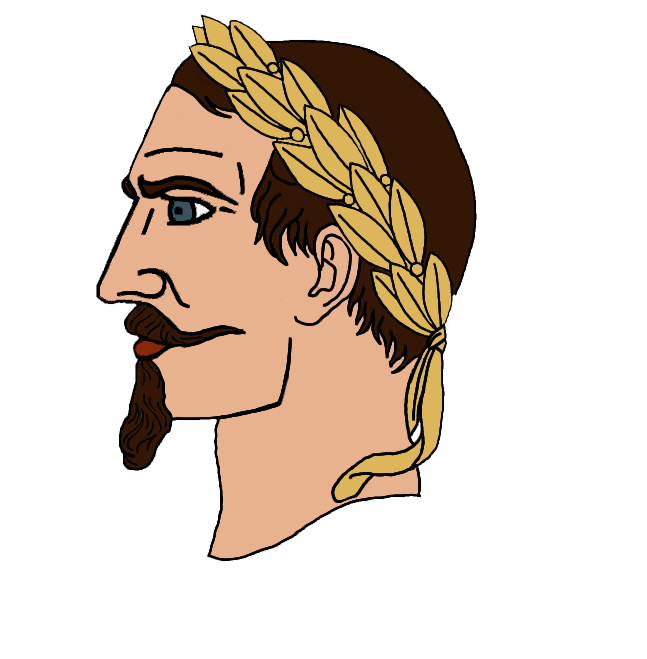
Label: 4_Yes_Chad